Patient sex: F
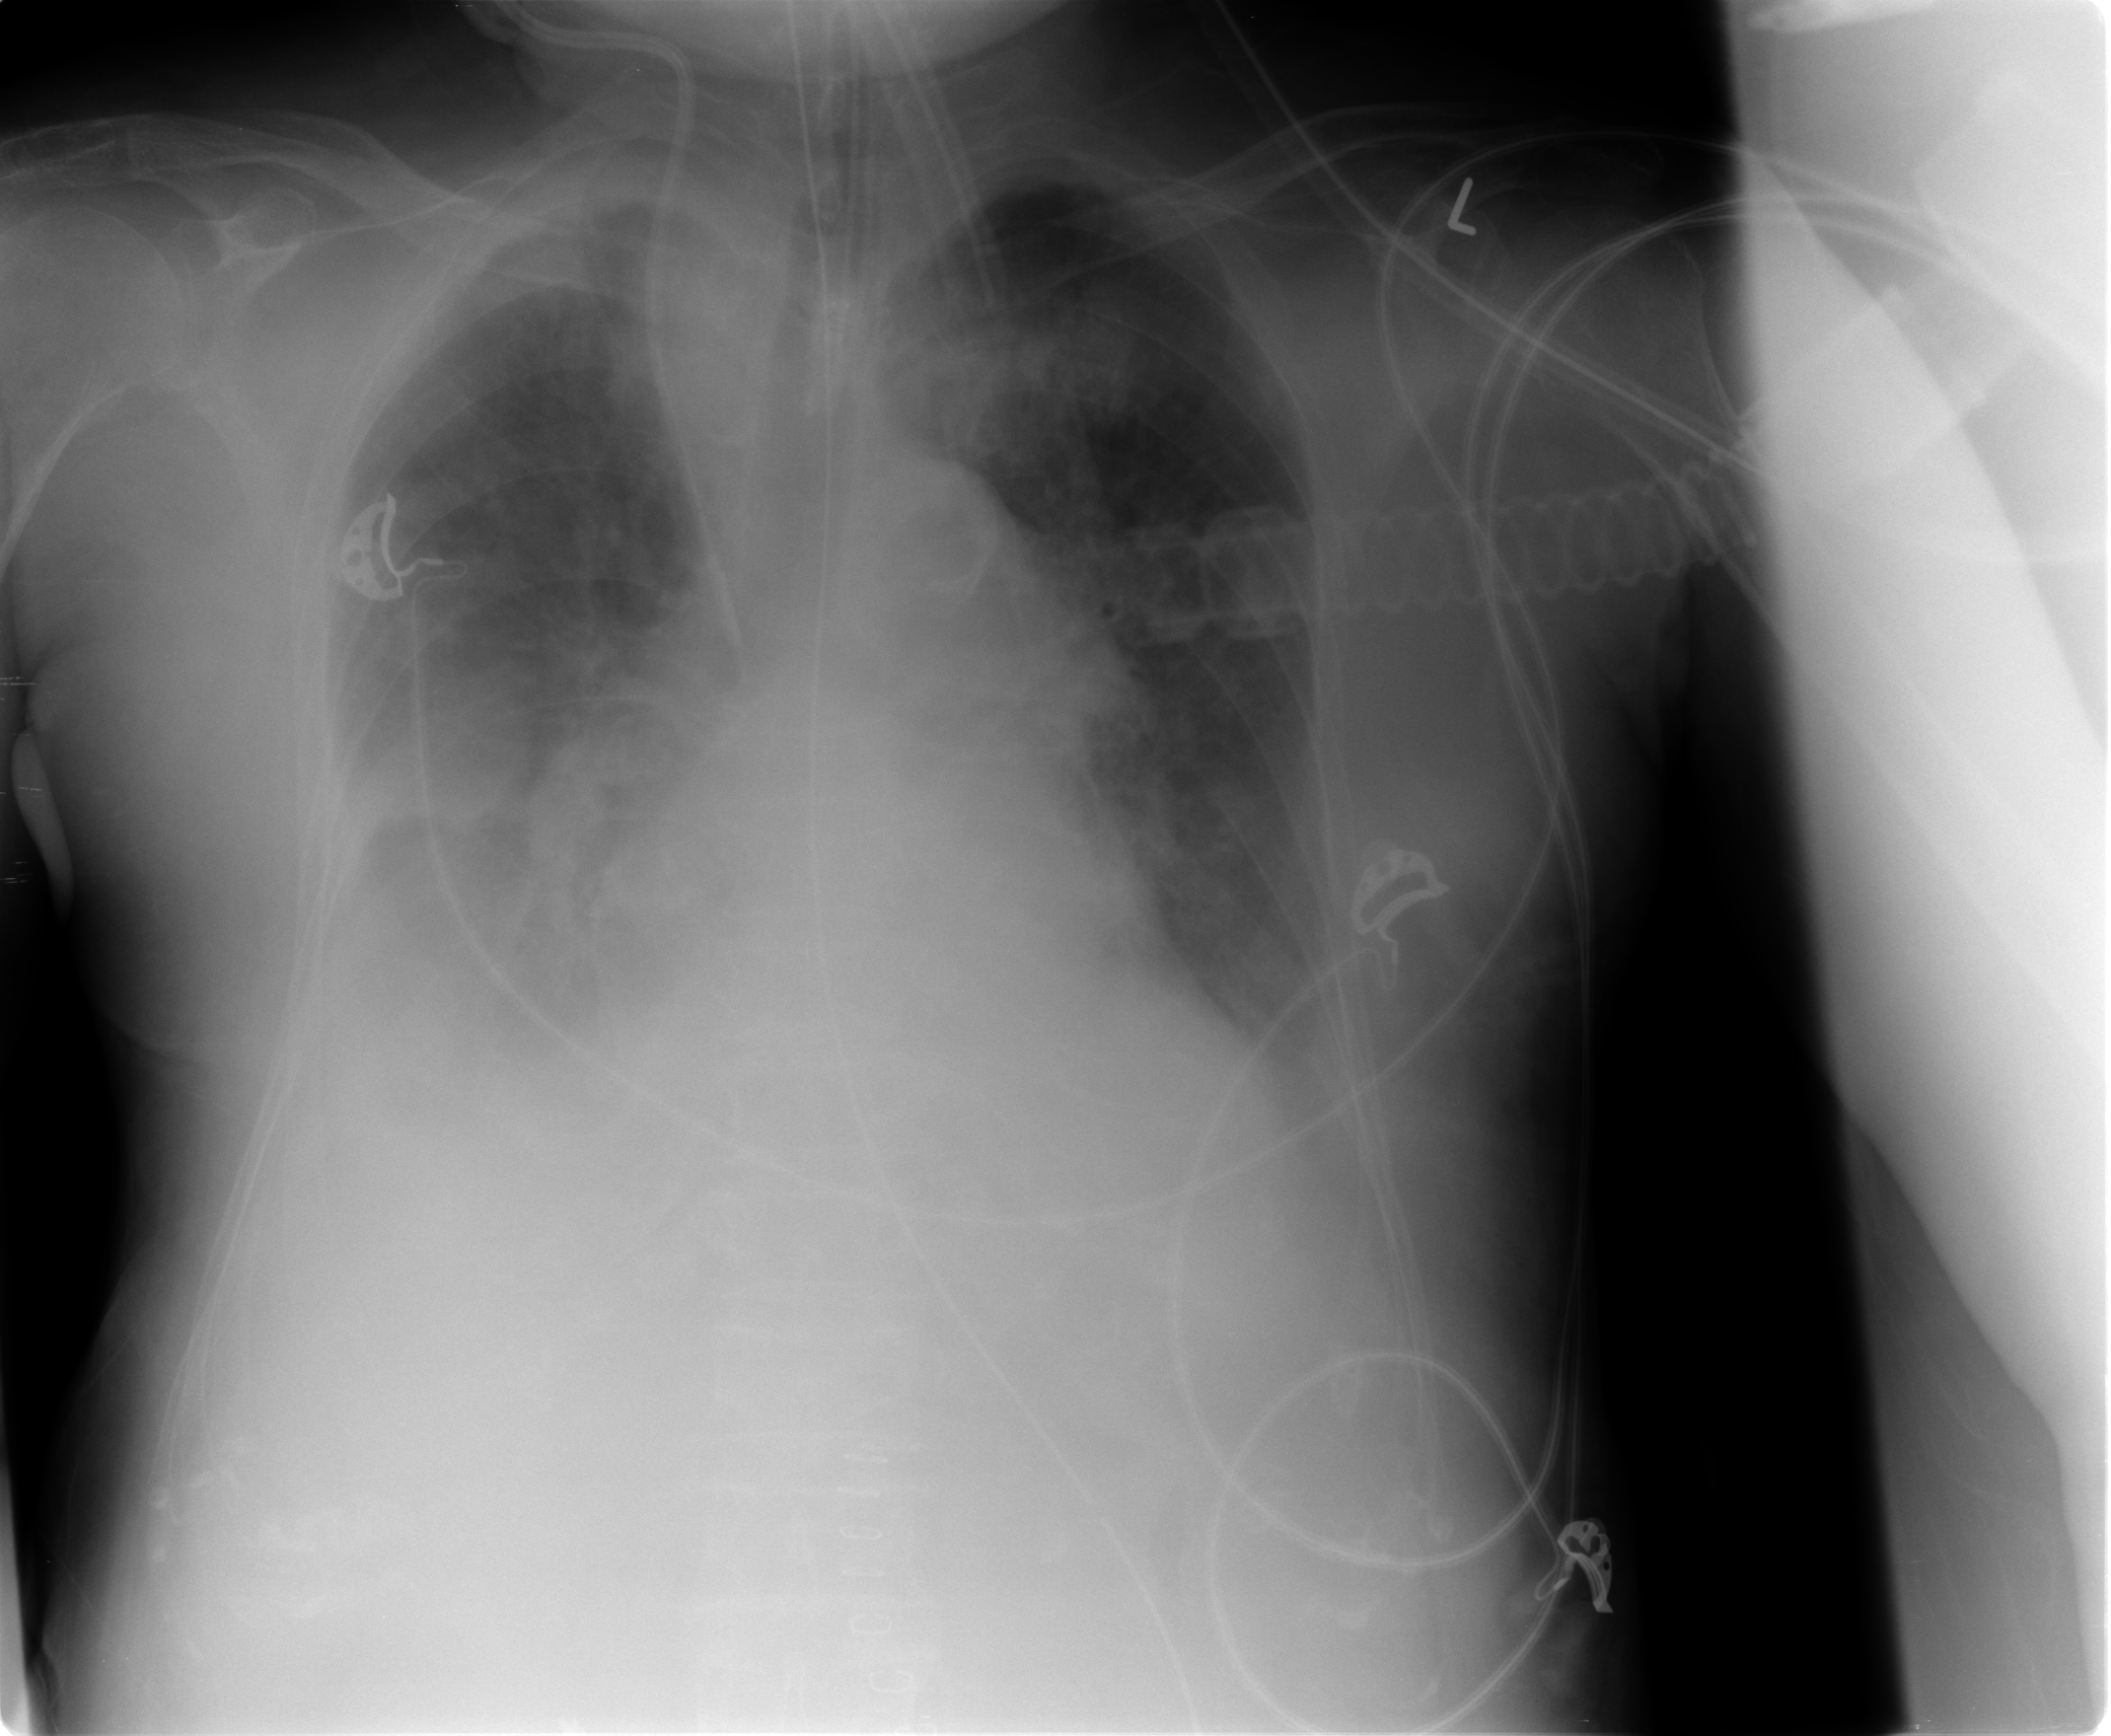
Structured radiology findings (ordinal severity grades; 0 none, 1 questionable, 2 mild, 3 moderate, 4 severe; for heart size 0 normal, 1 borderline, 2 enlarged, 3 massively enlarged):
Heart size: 1
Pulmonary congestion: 3
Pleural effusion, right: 3
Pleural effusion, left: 2
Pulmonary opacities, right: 3
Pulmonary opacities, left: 2
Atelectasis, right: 2
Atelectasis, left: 2